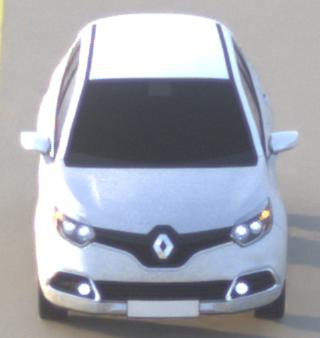
Make: Renault
Model: Captur ENERGY TCe 90
Detailed model: Captur (I)
Model produced from: 2013/06
Model produced until: 2015/05
Doors: 5
Color: white
Road condition: dry road
Daytime: sunrise or sunset
Contrast: low contrast